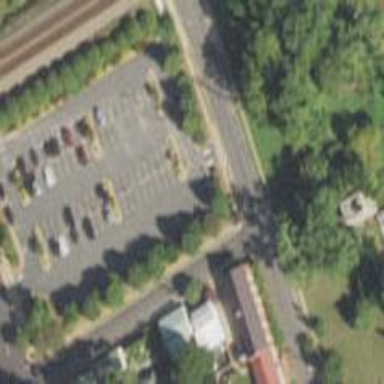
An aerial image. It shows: Parking area with park and ride facility. The surface of the parking area is designated for this purpose.